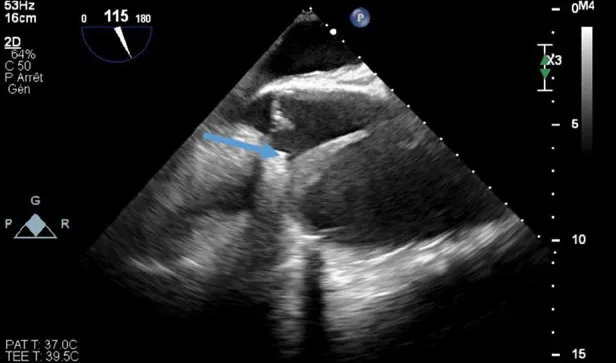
Perioperative midesophageal long-axis view showing a thickened (5 mm) dissection flap localized in the proximal ascending aorta, immediately after the origin of the right coronary artery (blue arrow). The maximal diameter of the ascending aorta was 74 mm.
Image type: radiology (ultrasound)